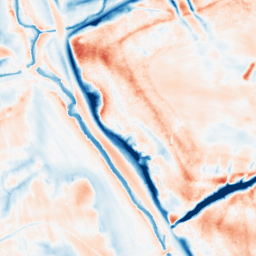
Category: multiscale
Decomposition family: dog_multiscale
Decomposition parameters: sigma_ratio: 2
n_scales: 4
base_sigma: 0.5
Upsampling method: quartic
Upsampling parameters: scale: 8
Upsampling scale: 8